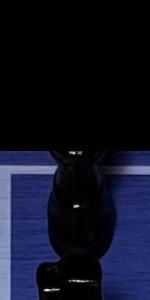
Label: Queen_Black